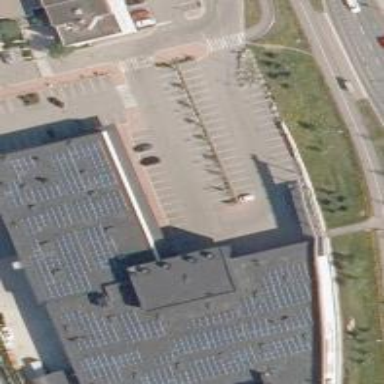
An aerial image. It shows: Paved parking area.